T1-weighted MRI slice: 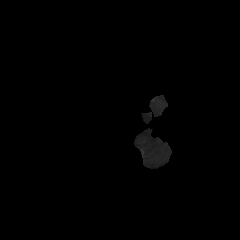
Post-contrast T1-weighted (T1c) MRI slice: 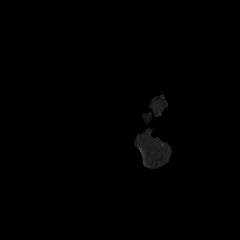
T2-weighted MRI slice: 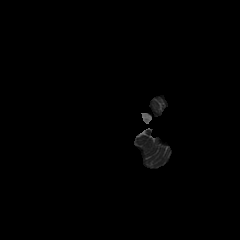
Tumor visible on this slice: no